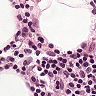
Metastatic tissue present: no